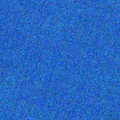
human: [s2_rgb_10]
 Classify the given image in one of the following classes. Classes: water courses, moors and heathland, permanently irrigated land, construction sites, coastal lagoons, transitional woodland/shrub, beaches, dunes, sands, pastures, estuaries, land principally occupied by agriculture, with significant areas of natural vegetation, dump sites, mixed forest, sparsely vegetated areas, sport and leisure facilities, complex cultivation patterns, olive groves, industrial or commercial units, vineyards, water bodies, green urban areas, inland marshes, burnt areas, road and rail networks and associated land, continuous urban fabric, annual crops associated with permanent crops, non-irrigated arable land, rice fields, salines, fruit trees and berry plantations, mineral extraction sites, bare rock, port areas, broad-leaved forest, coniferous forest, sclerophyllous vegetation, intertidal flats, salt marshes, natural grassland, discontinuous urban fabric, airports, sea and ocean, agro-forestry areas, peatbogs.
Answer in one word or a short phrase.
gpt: sea and ocean